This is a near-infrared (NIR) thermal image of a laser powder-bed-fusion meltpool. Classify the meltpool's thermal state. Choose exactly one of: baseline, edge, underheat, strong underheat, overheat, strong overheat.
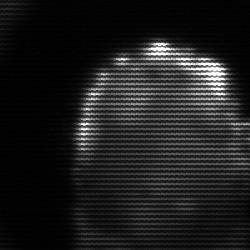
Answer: baseline